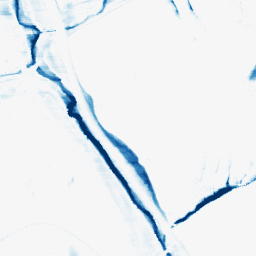
Category: morphological
Decomposition family: morphological_rect
Decomposition parameters: operation: closing
width: 20
height: 3
Upsampling method: quintic
Upsampling parameters: scale: 8
Upsampling scale: 8